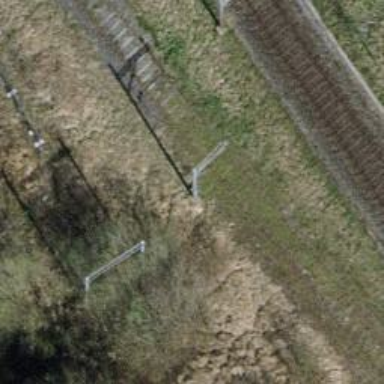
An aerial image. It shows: Rail spur with electrified contact lines for the railway.